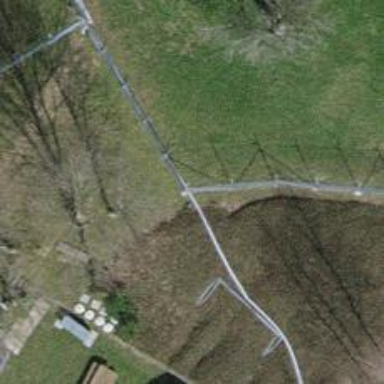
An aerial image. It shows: Fence.